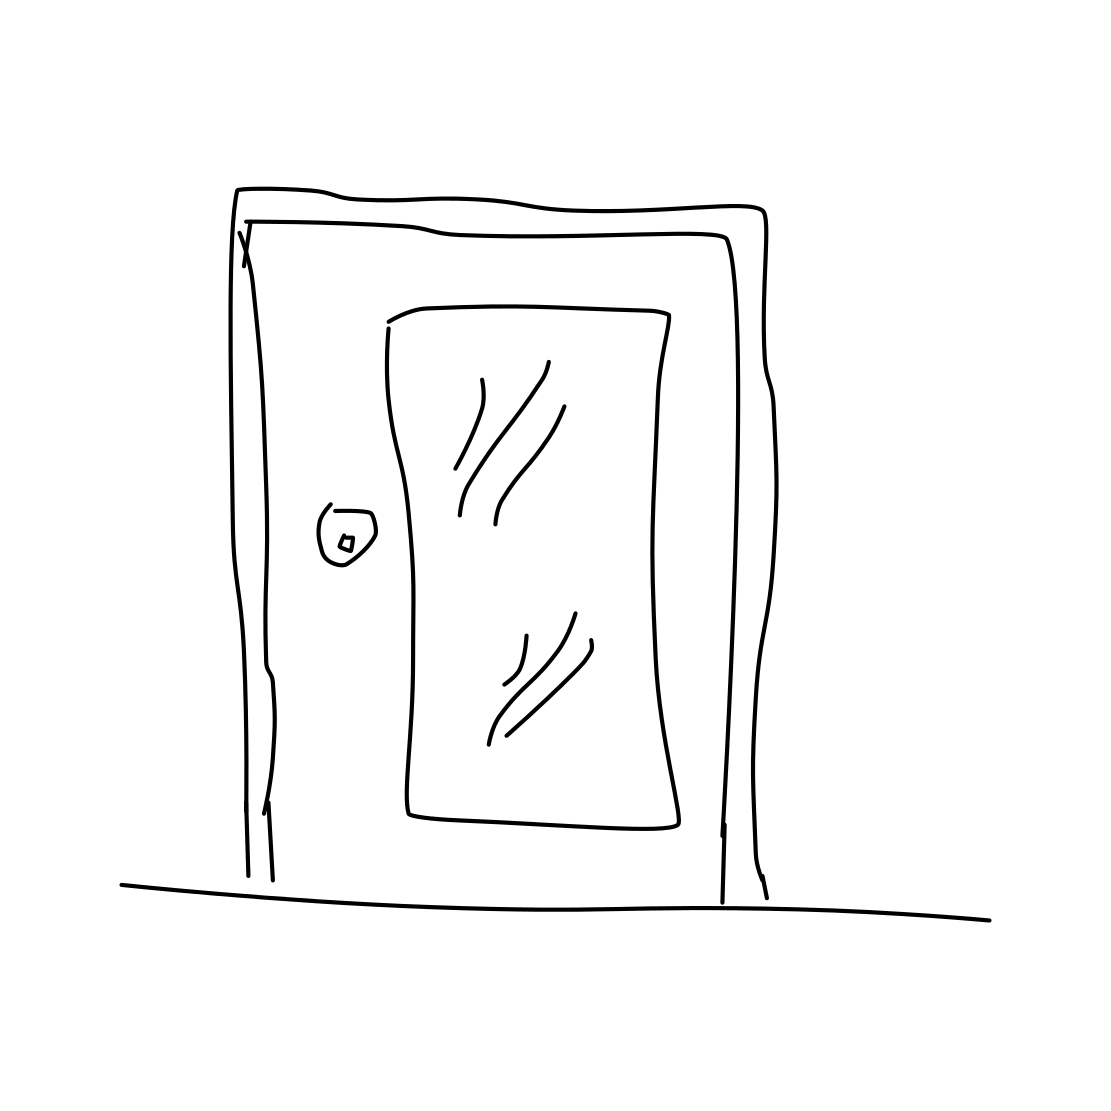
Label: door